Interaction volume radius: 5 \u00c5
Interaction volume height: 15 \u00c5
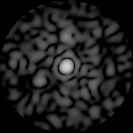
Disorder parameter: 0.7578